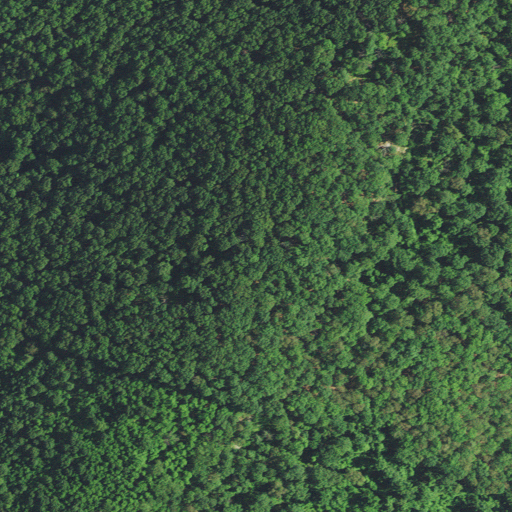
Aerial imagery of ridge(s) in West Virginia named Potato Row containing deciduous forest and mixed forest